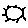
Label: sun